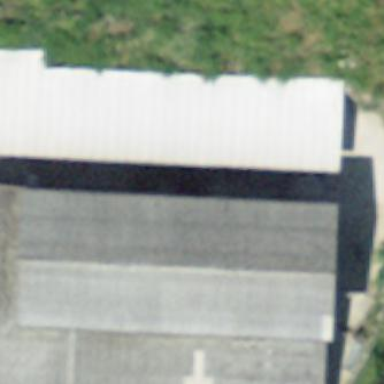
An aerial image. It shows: Industrial building.